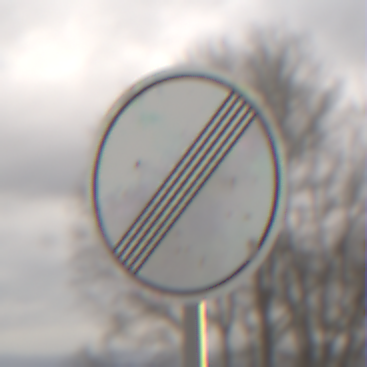
Verkehrszeichen: EndeSaemtlicherBegrenzungen
Umgebung: Outdoor, Nature
Tageszeit: Midday
Wetter: Overcast
Licht: Natural
Jahreszeit: NotSpecified
Kontrast: LowContrast